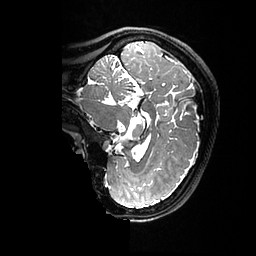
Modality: T2w
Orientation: sagittal
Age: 39
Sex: female
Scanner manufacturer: ge
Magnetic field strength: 3 T
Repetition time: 3.202 s
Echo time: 0.05862 s